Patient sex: M
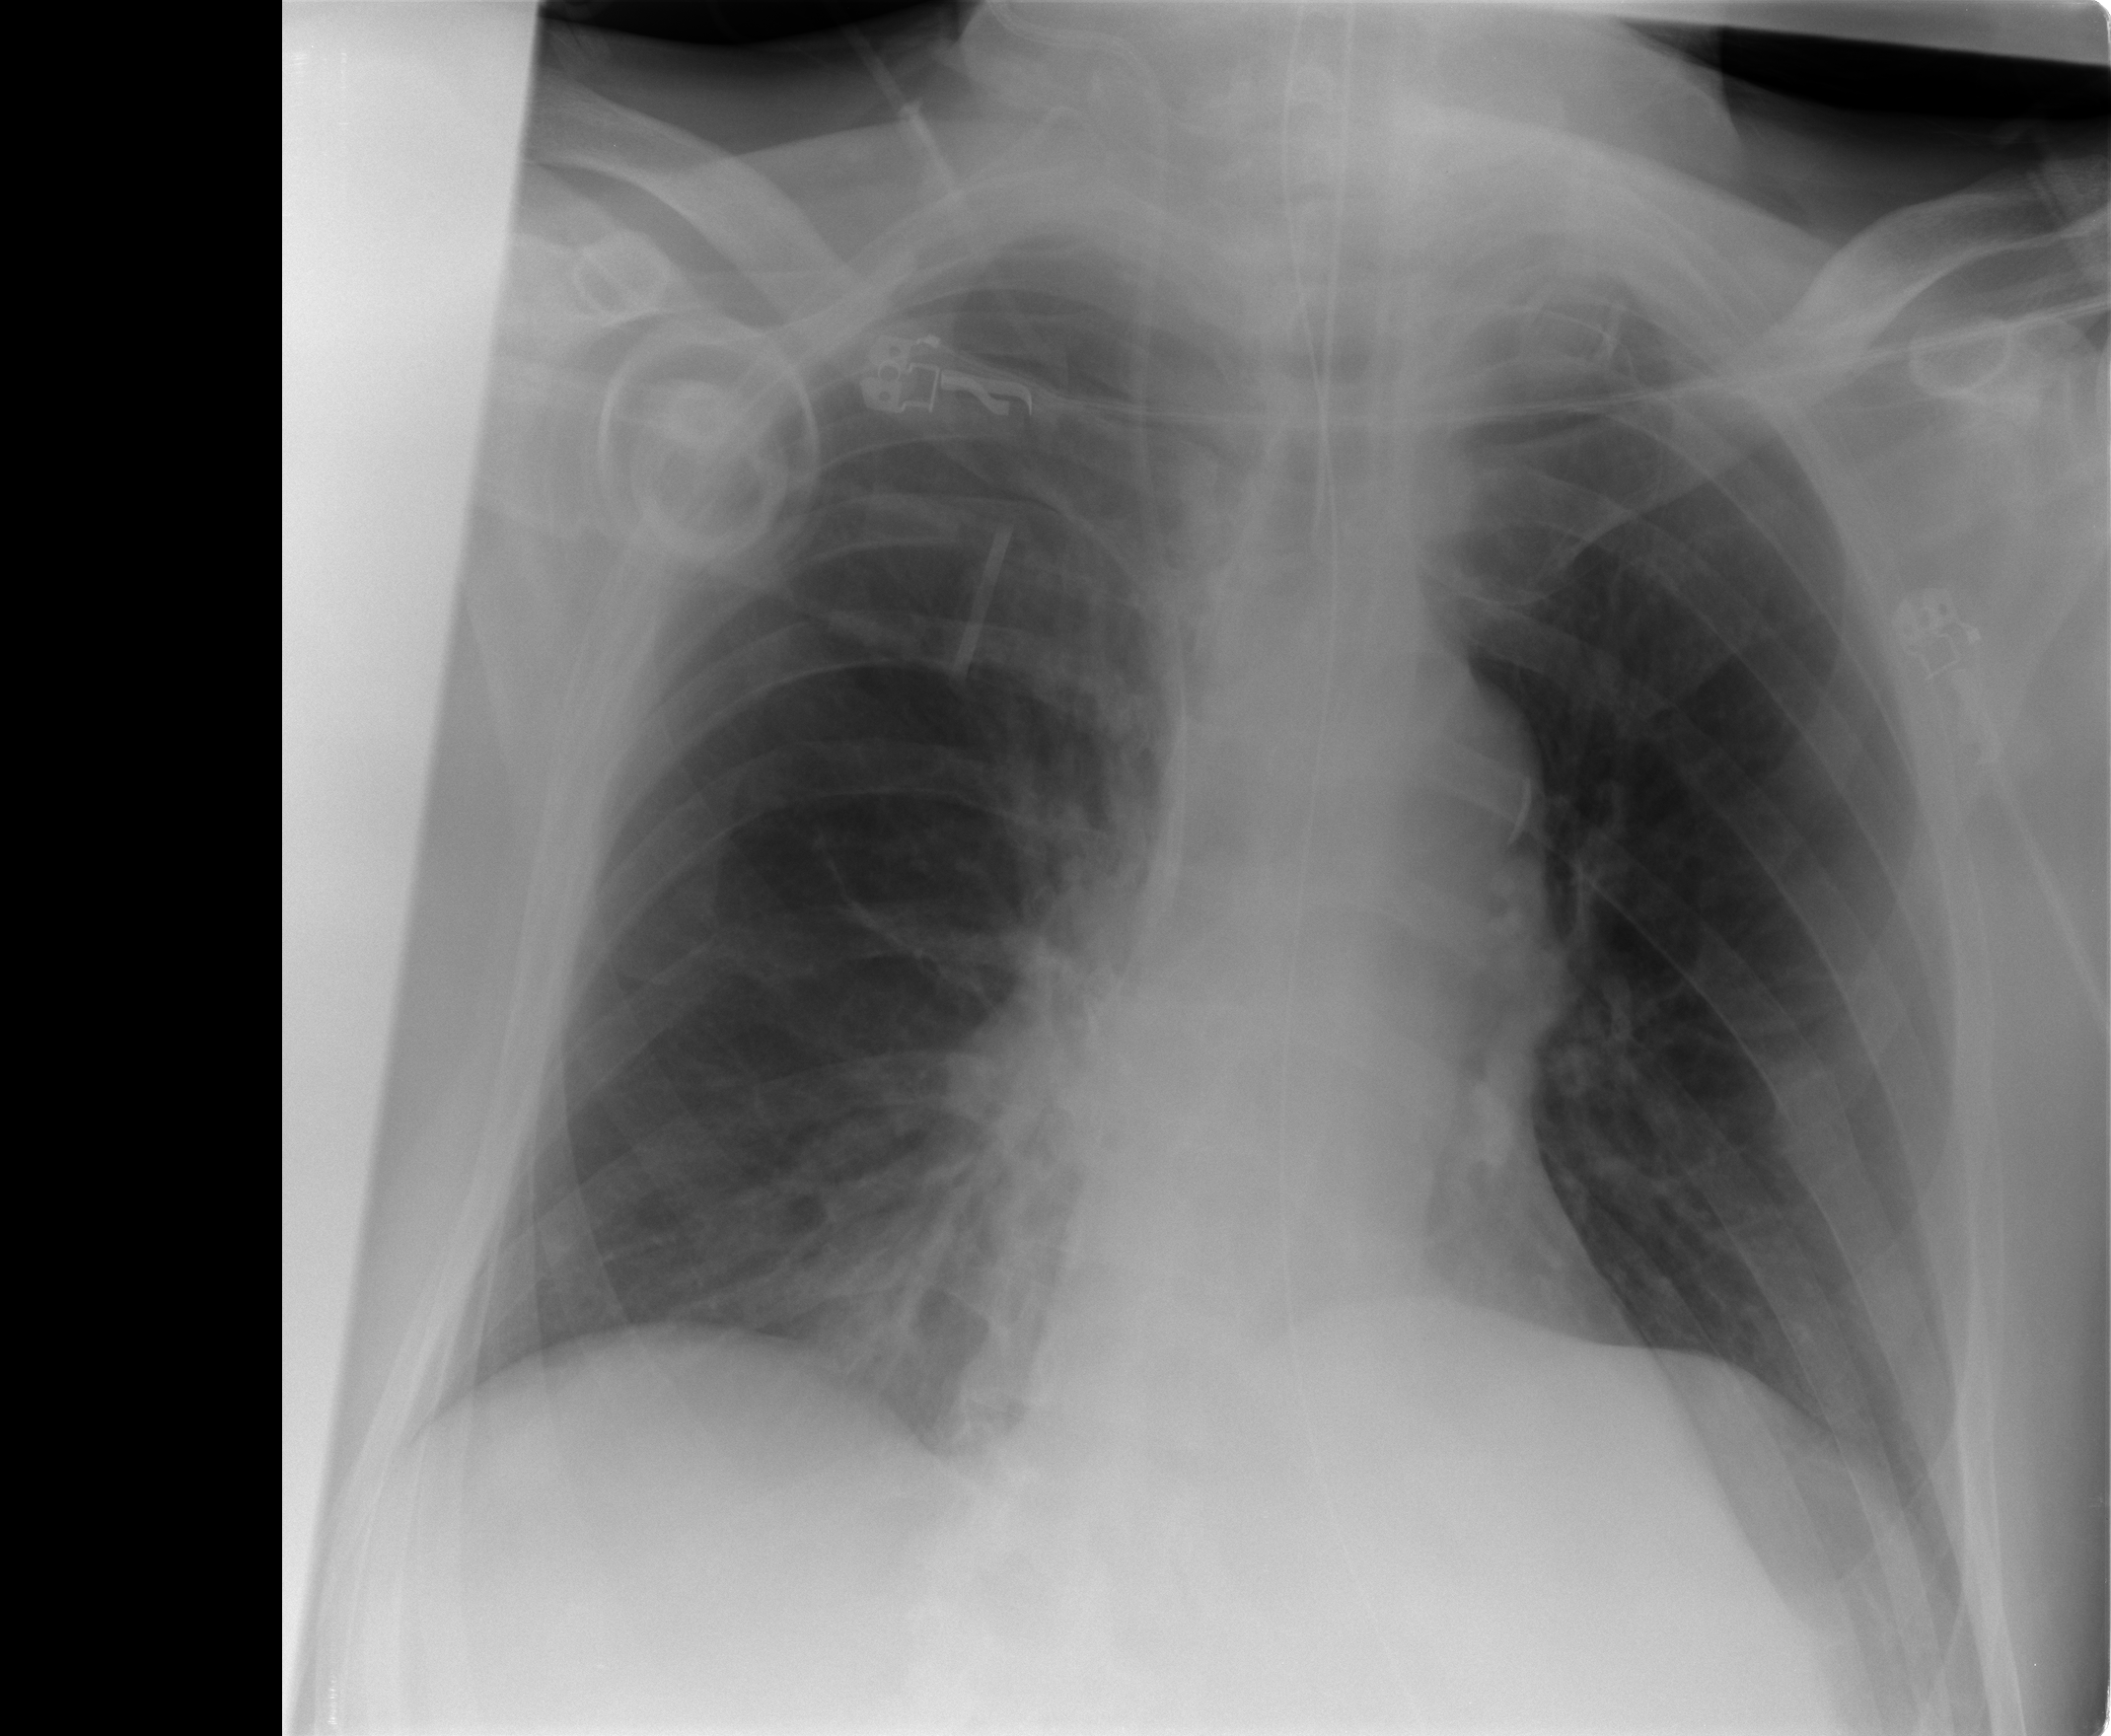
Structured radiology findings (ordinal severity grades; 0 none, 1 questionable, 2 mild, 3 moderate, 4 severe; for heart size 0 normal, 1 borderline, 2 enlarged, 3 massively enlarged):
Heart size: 0
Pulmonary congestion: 0
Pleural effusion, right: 0
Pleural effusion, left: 1
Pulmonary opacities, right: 0
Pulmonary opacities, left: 0
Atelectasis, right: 2
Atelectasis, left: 1